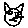
Label: star